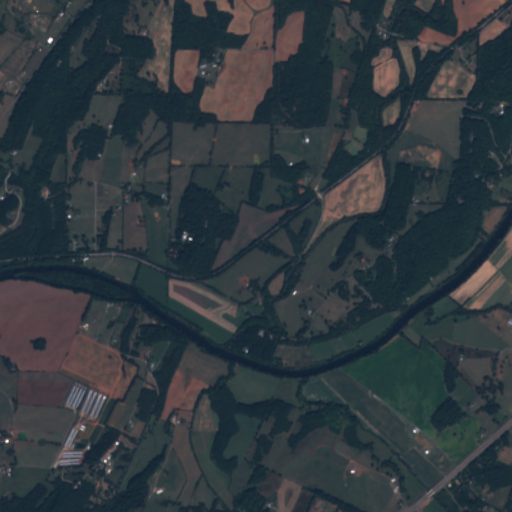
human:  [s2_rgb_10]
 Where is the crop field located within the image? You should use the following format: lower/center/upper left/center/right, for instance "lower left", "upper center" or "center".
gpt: The crop field is located in the upper right of the image.
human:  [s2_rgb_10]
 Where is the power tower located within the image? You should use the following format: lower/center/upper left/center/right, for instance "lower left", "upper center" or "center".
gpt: The power tower is located in the lower right of the image.
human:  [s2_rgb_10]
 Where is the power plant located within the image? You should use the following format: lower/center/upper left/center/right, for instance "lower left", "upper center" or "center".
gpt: There is no power plant in the image.